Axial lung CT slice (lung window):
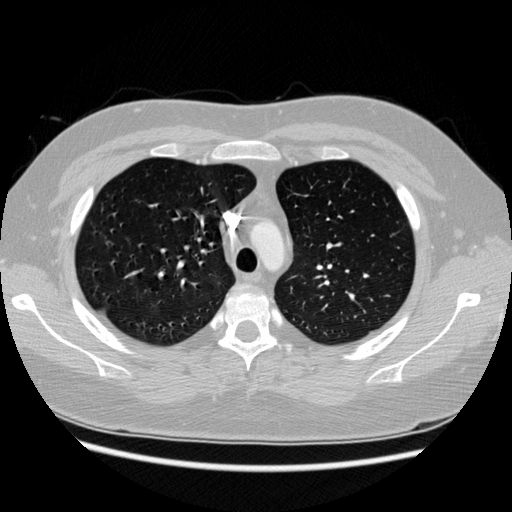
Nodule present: no